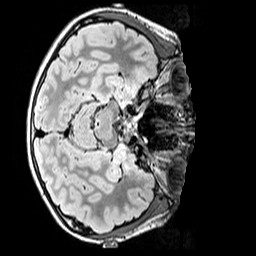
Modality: FLAIR
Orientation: axial
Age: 9
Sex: male
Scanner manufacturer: siemens
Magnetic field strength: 3 T
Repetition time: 5 s
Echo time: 0.388 s